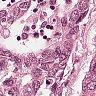
Metastatic tissue present: yes